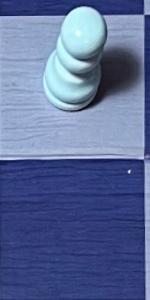
Label: Empty